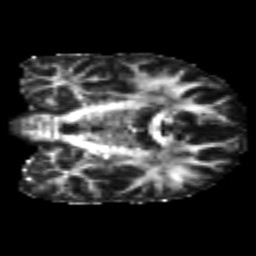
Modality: FA
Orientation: coronal
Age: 23
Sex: male
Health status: healthy
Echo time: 0.074 s